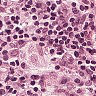
Metastatic tissue present: no